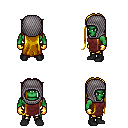
a pixel art fantasy rpg character, male body template, orc, green skin, maroon tunic, gold greaves, blonde extra-long hairstyle, chain hood, gold gloves, black shoes, four views (front, back, left, right), 2x2 character sprite sheet, small pixel art, hard edges, no anti-aliasing